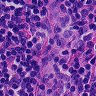
Metastatic tissue present: no